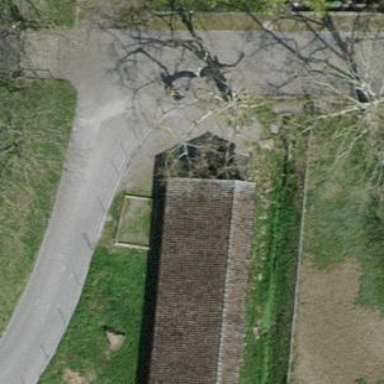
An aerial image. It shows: Farm auxiliary building with saltbox-shaped roof.